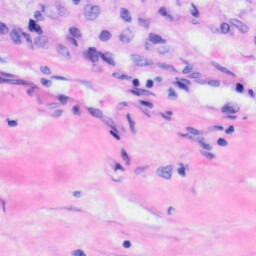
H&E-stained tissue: Liver